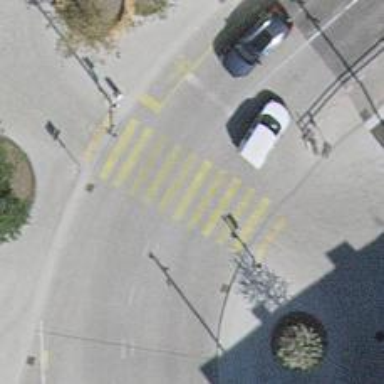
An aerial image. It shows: Crossing with traffic signals.